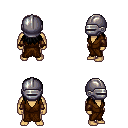
a pixel art fantasy rpg character, male body template, human, tanned skin, brown robe, red pants, black unkempt hairstyle, metal helm, cloth bracers, four views (front, back, left, right), 2x2 character sprite sheet, small pixel art, hard edges, no anti-aliasing